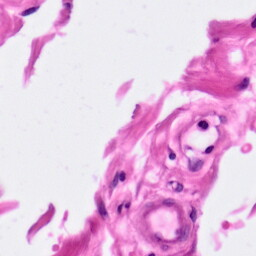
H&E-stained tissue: Pancreatic